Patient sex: F
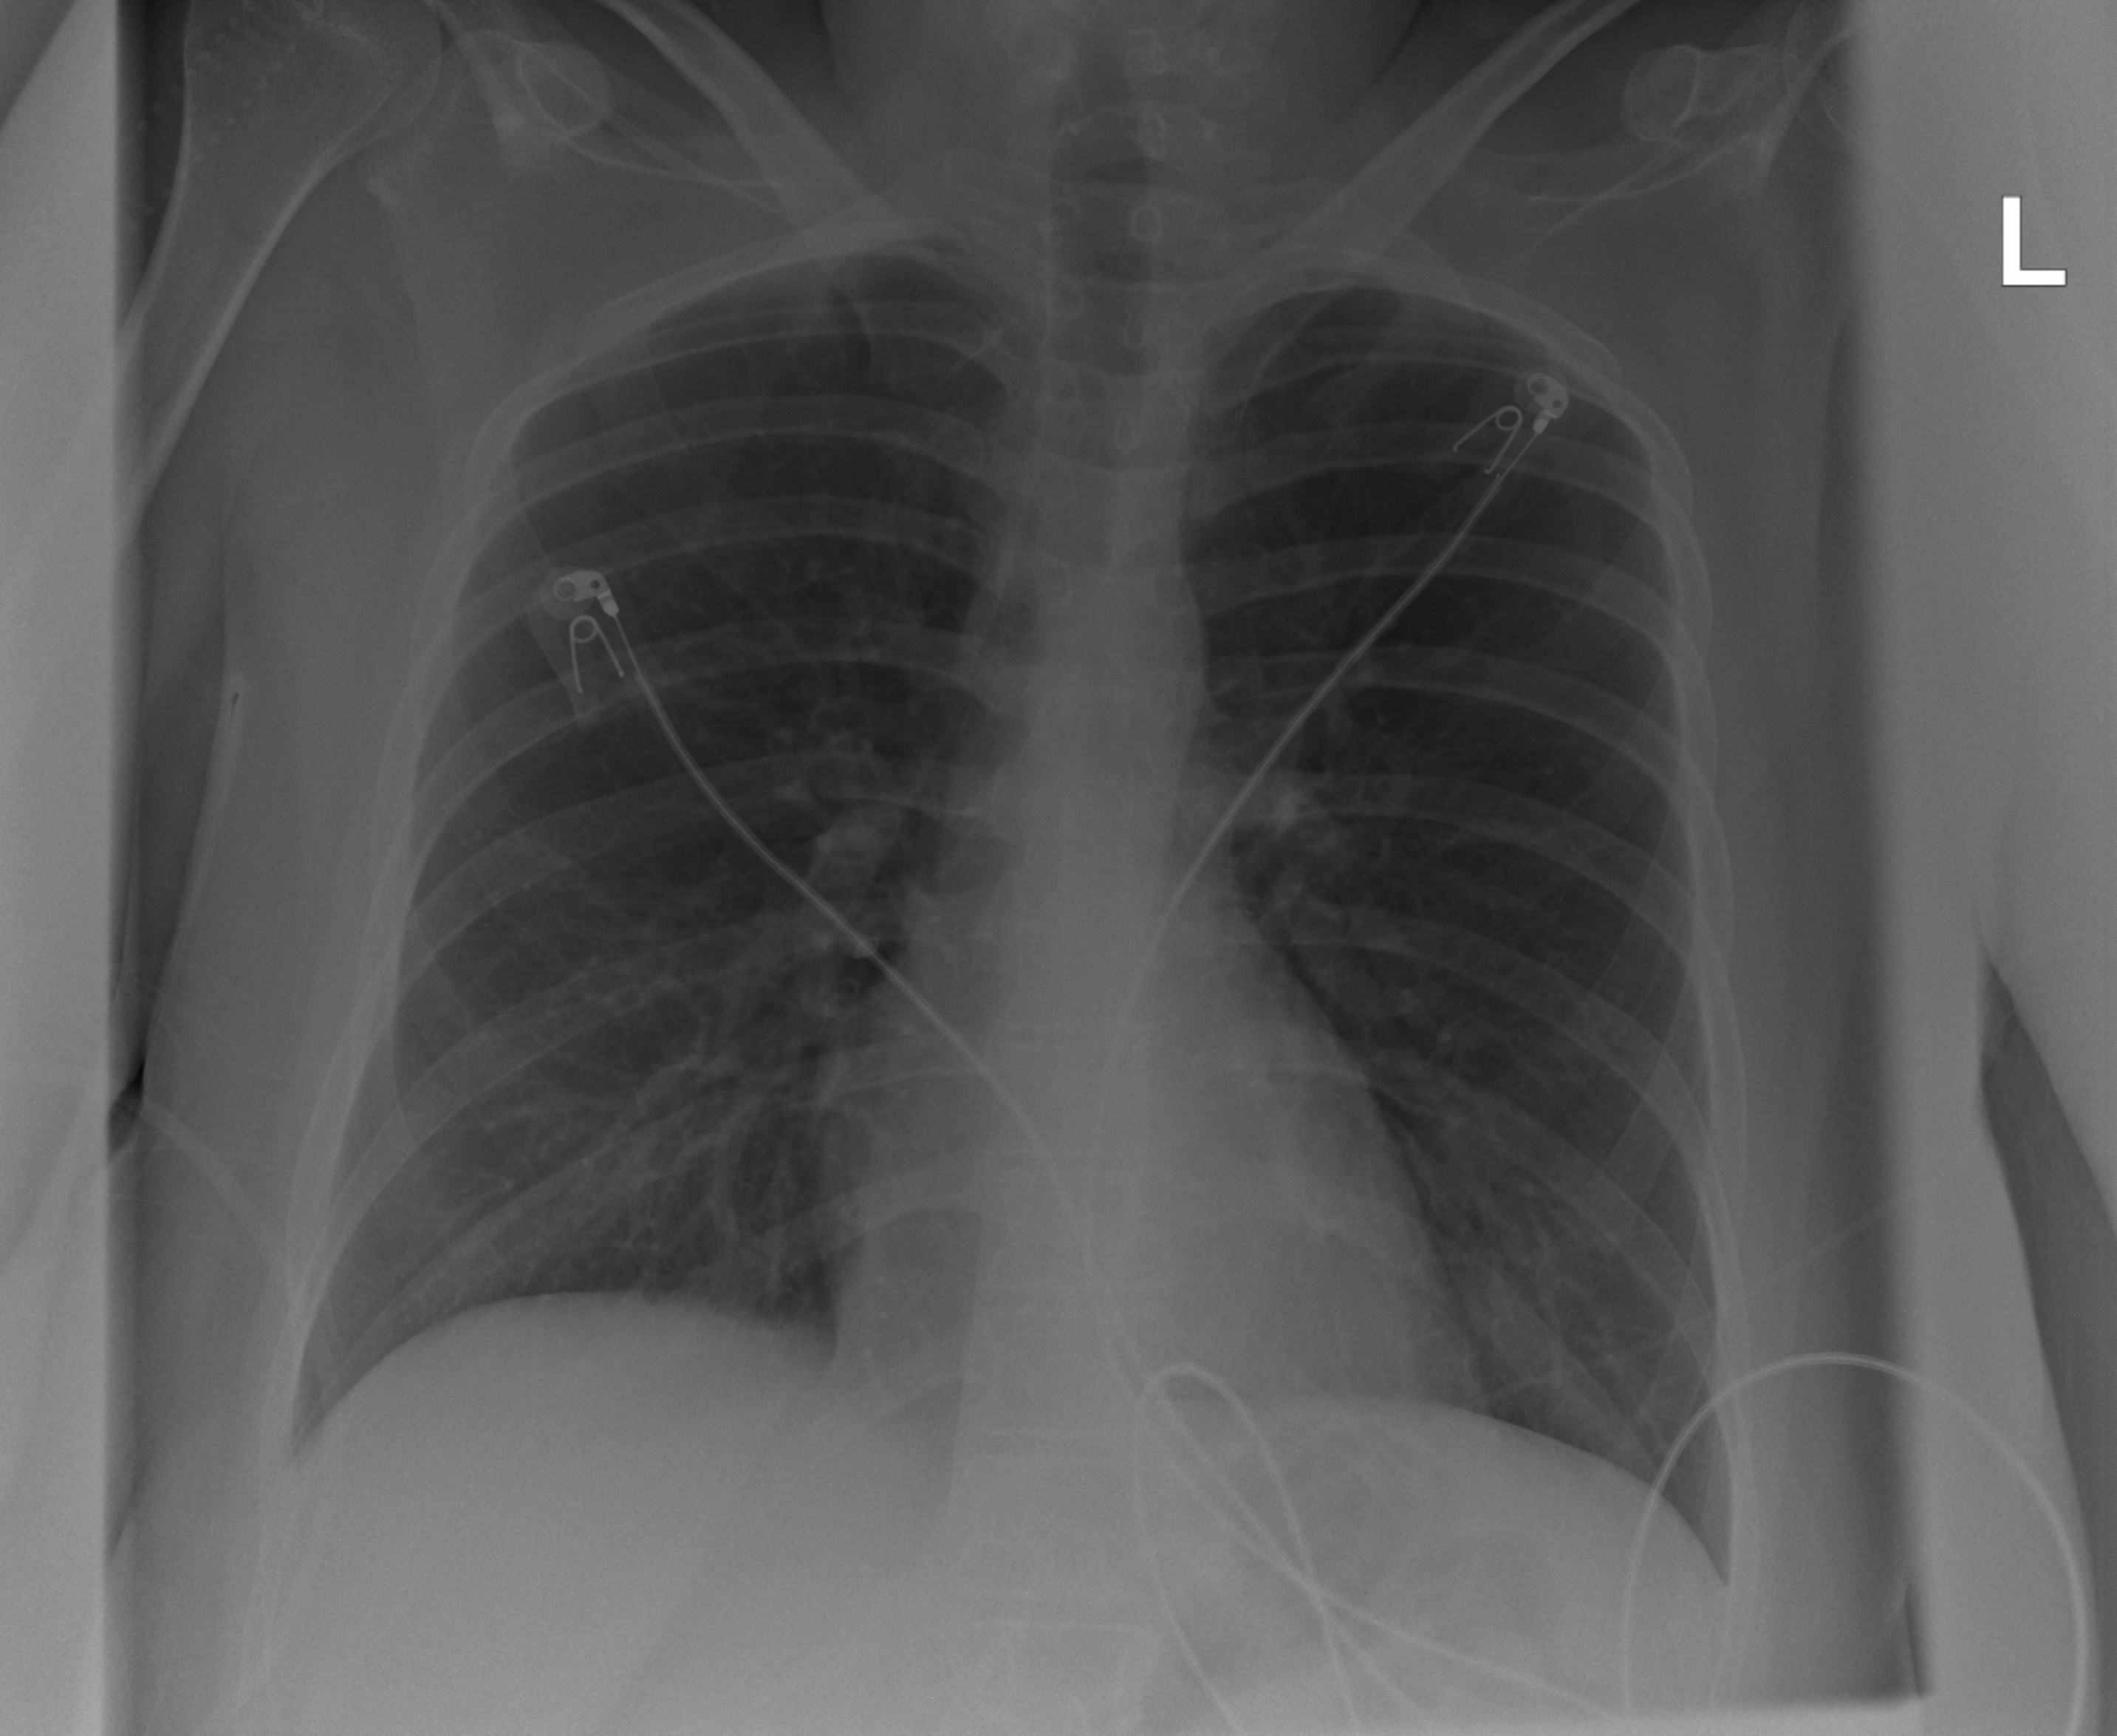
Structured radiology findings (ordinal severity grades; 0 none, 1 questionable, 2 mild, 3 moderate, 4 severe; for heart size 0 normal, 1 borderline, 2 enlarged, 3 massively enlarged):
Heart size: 0
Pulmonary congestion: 0
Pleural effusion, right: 2
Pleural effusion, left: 0
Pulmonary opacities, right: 0
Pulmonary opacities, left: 0
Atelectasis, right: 0
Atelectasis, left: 0